Question: I need a plot with more than two variables, for that, I change my data frame with 'melt' and I used 'ggplot2'. I would like to put the label at the end of each line, I used 'ggrapel' but instead of that I get a lot of labels, I appreciate any help.
Here the code:
'''
obs1 <- melt(obs, id.vars = "Profundidad")
ggplot(obs1, aes(Profundidad, value, col = variable)) +
geom_line() +
geom_point(alpha = 0.5)+
scale_color_manual(values = dath) +
theme_linedraw() +
theme(axis.text = element_text(size = 12),
axis.title.x = element_text(size = 16),
axis.title.y = element_text(size = 16),
legend.position = "none")+
labs(x =" Profundidad de secuenciacion", y = "ASVs observados")+
geom_label_repel(aes(label = variable),
nudge_x = 0.1,
na.rm = FALSE)
'''
And I get this:

Thank you very much.
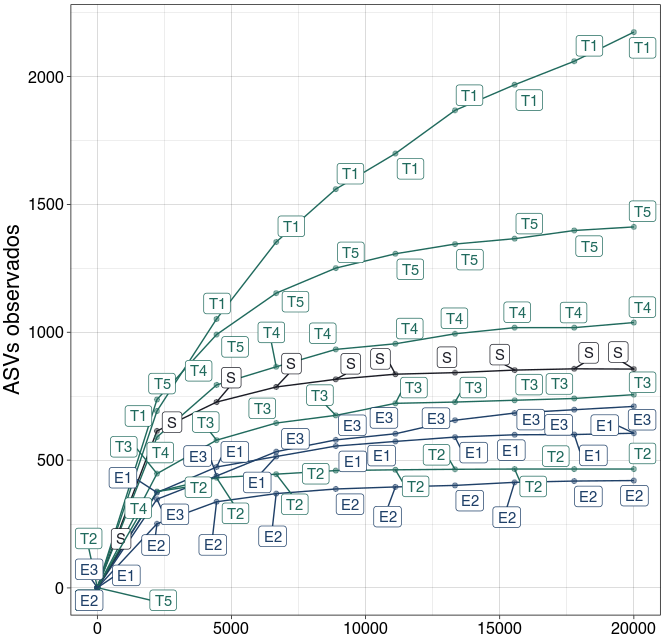
Answer: Here is an example that should clarify how you can put the label at the end of each line.
'''
library(ggplot2)
library(ggrepel)
library(dplyr)
# Create a dataset similar to your obs1
n <- 10
obs1 <- data.frame(Profundidad=rep(seq(0, 20000, length.out=n), n),
value = rep(sqrt(0:9),n)*rep(1:10, each=n),
variable=factor(rep(1:10, each=n)))
# Find the x and y position of the last point for each line
xy_labs <- obs1 %>%
group_by(variable) %>%
summarize(pos = which.max(Profundidad),
x = Profundidad[pos],
y = value[pos])
ggplot(obs1, aes(Profundidad, value, group=variable, col = variable)) +
geom_line() +
geom_point(alpha = 0.5)+
theme_linedraw() +
theme(axis.text = element_text(size = 12),
axis.title.x = element_text(size = 16),
axis.title.y = element_text(size = 16),
legend.position = "none") +
labs(x =" Profundidad de secuenciacion", y = "ASVs observados")+
geom_label_repel(data=xy_labs, aes(x=x, y=y, label = y),
nudge_x = 0.1, inherit.aes=F,
na.rm = FALSE)
'''
<URL>